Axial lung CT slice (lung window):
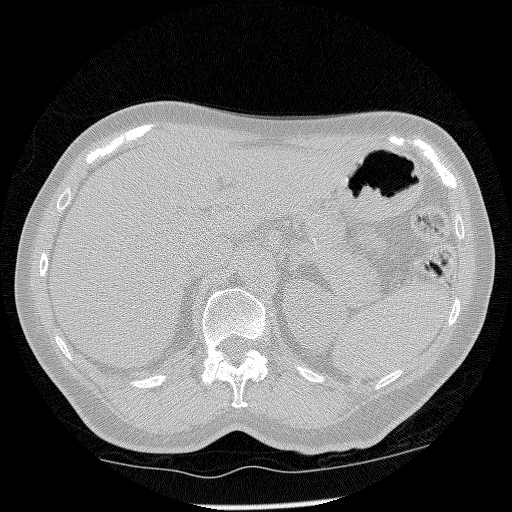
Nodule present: no